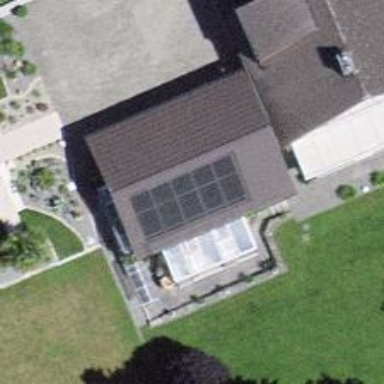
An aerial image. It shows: Solar photovoltaic panel generator.